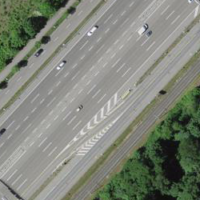
EUNIS habitat code: 57
Species observed at this site:
Buteo buteo